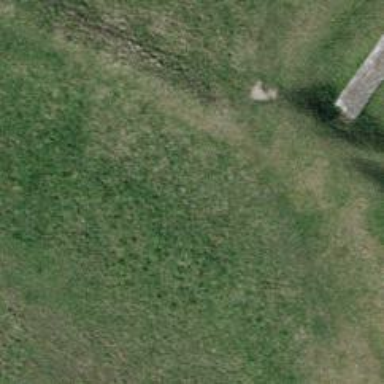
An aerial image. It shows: Path covered with grass.